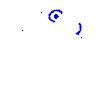
Particle: pion